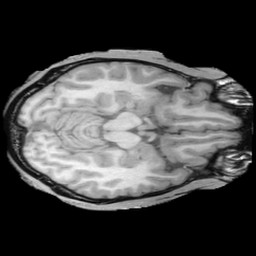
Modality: T1w
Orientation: axial
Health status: ill
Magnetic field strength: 3 T